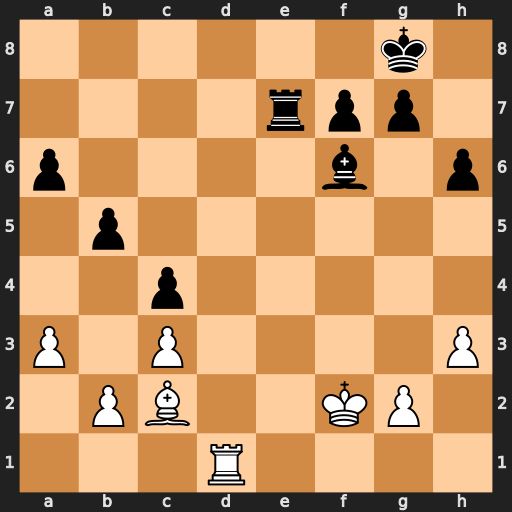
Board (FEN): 6k1/4rpp1/p4b1p/1p6/2p5/P1P4P/1PB2KP1/3R4
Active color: w
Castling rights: -
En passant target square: -
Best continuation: Rd8+ Re8 Rxe8#